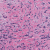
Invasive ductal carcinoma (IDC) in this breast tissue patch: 1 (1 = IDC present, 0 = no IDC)